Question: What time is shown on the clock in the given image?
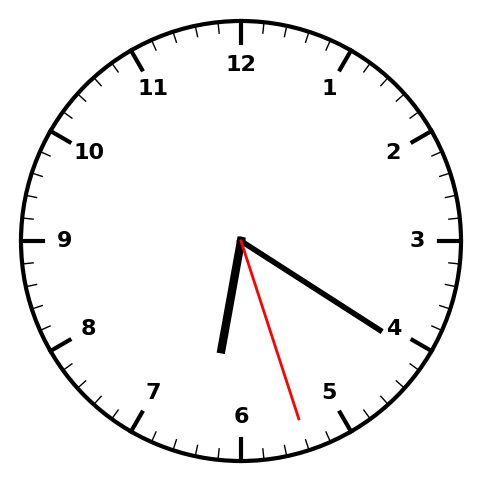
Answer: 06:20:27